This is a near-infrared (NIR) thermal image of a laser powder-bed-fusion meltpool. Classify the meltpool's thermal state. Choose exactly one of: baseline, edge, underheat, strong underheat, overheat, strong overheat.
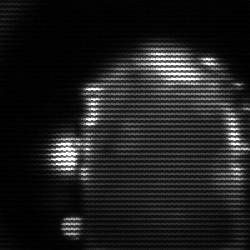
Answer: baseline